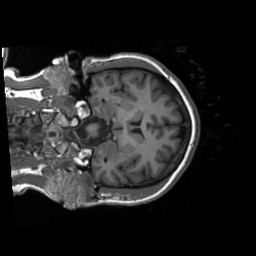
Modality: T1w
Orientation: coronal
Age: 42
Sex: female
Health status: ill
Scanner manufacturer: siemens
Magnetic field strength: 3 T
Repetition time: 2.3 s
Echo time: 0.00201 s